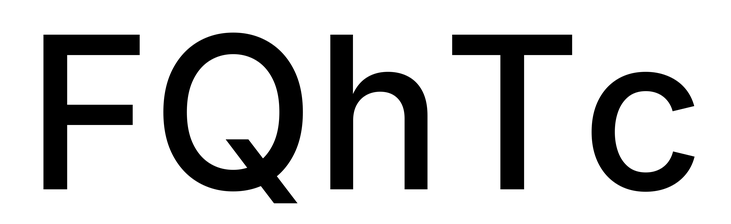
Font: Inter_Medium